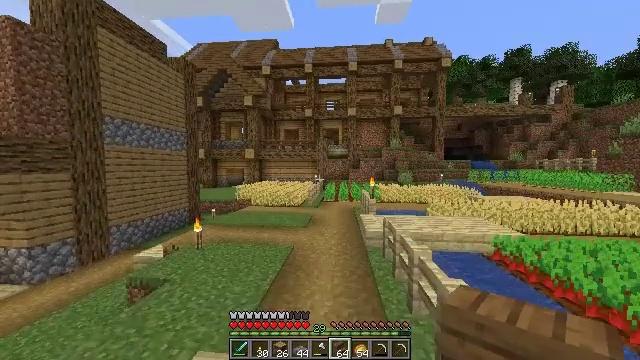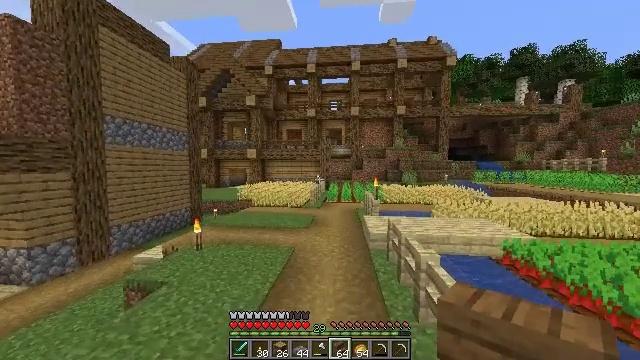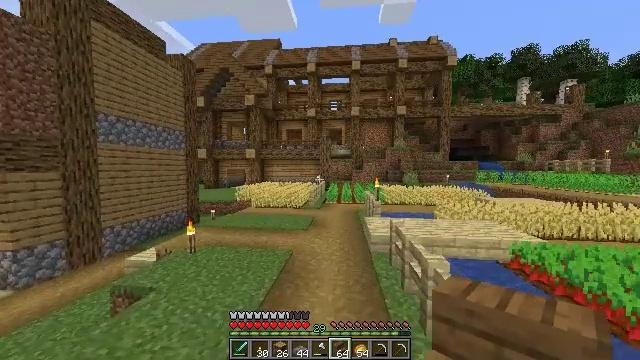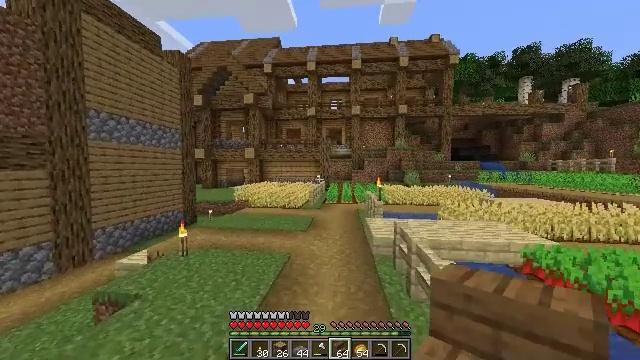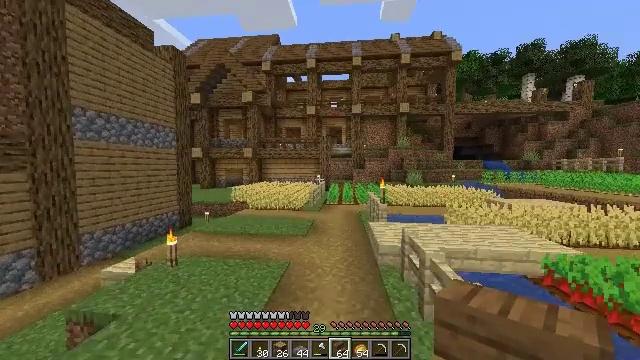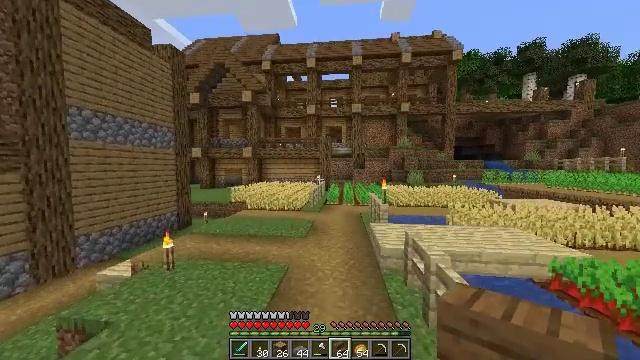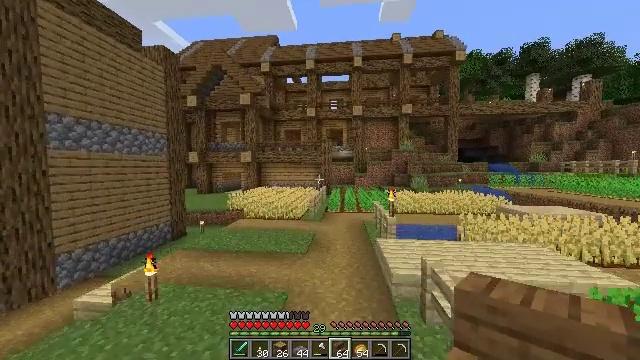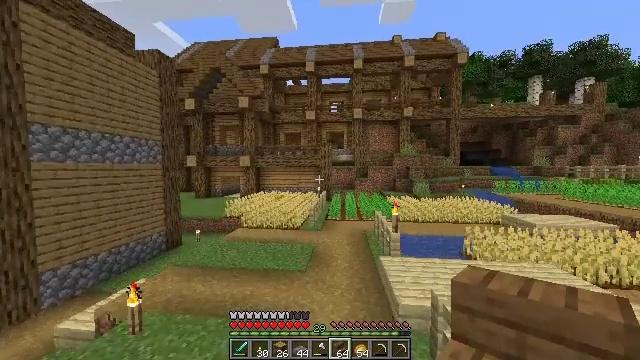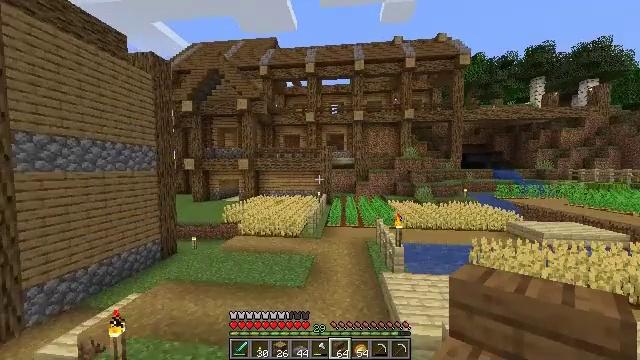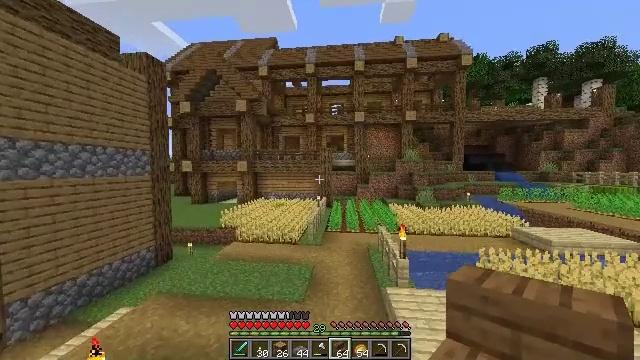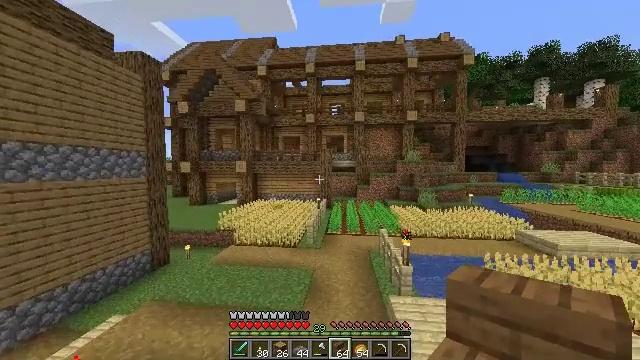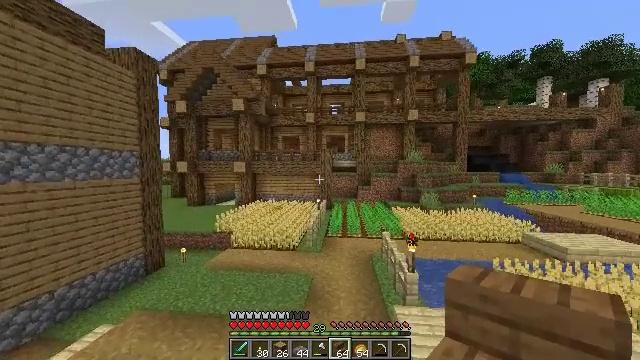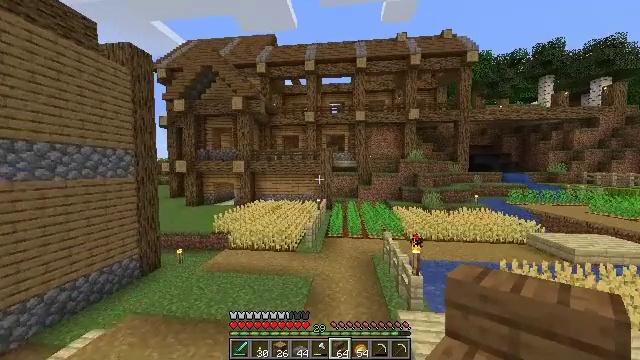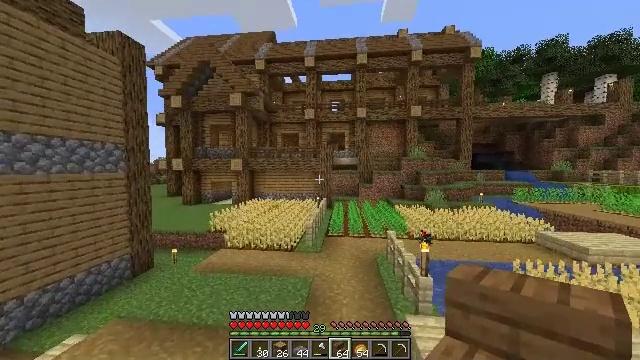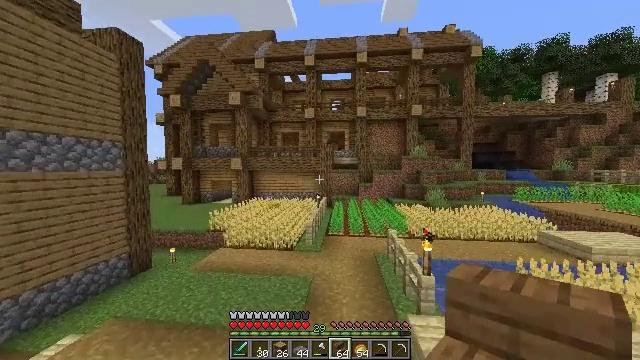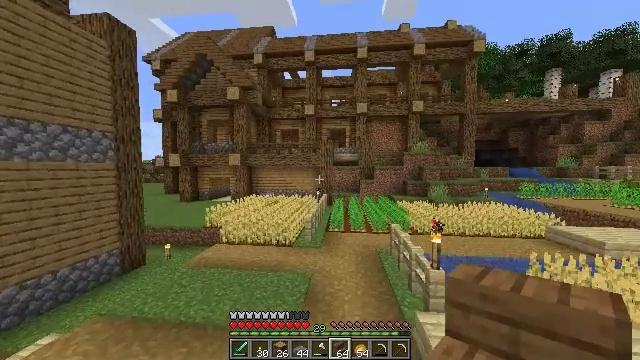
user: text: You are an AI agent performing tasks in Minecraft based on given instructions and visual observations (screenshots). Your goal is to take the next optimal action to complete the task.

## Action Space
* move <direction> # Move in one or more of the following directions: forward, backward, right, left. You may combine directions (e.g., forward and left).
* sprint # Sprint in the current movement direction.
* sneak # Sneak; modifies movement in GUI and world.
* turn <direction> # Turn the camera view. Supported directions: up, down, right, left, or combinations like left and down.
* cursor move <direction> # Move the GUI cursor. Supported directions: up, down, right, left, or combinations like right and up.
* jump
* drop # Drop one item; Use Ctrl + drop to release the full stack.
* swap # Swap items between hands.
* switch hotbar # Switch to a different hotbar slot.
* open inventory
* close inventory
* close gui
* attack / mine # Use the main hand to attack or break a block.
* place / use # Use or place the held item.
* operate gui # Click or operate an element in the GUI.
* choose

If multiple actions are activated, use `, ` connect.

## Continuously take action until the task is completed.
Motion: motion action
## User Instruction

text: Mine birch slab from a built structure.
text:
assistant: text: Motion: move forward
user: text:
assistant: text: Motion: move forward
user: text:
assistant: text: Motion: move forward
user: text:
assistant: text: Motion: move forward
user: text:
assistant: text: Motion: move forward
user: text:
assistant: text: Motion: move forward, jump
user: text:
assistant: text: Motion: move forward, jump
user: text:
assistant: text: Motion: move forward, jump
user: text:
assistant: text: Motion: move forward, jump
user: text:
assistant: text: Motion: move forward, jump
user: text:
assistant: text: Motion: move forward, jump
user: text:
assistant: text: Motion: move forward, jump
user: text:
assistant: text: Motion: move forward, jump
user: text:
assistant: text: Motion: move forward, jump
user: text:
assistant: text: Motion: move forward, jump
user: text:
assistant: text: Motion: move forward
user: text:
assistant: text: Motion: move forward
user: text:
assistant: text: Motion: move forward
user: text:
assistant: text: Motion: move forward
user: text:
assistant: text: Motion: move forward
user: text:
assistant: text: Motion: move forward
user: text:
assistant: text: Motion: move forward
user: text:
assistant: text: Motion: move forward
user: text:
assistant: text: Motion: move forward
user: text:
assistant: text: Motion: move forward, turn right and down
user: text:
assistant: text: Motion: move forward, turn right and down
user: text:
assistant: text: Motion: move forward, turn right and down
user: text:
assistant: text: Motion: move forward
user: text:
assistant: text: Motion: move forward
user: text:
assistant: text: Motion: move forward